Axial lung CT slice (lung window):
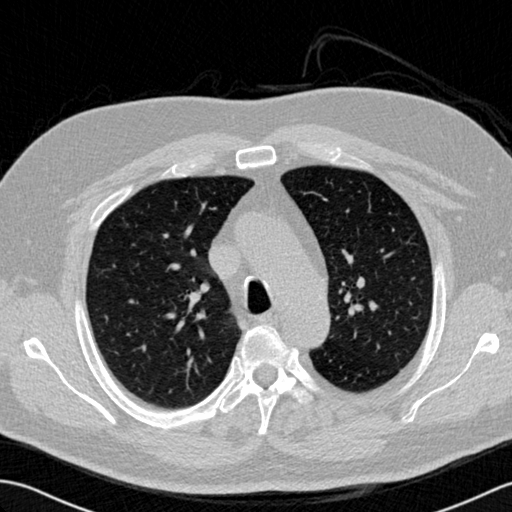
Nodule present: no